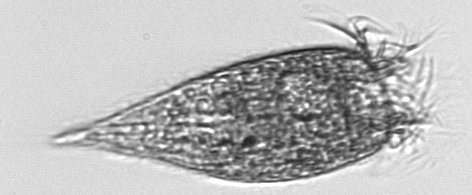
Label: Strombidium_conicum